Question: I've been searching for hours, and I can't seem to find the answer that I've been looking for. I want to create a table() based on user input (User will only input table name) and inside that table, the user can add information (like . Is this possible in android? I'm using eclipse. I'm really a in android programming. Can you please give me some tips what to search or what should I try doing to achieve this. Please help I'm just asking for advice/tips/tutorials that might help me. Thanks in advance. Sorry for my bad English.

NOTE: The main problem here is I don't know how to create table from user input. Please I need advice/tips.
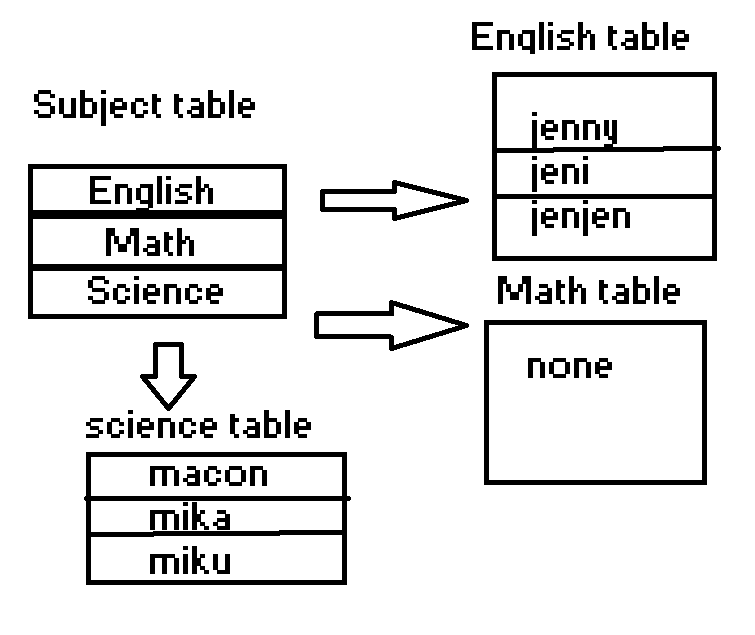
Answer: Ok, I'm still not sure where do you have problems, but I'm posting this because it's too big for a comment. In your current setup, let's assume that you have an 'EditText' where the user will enter the new subject(like 'math' for example). To make the new table you'll need two operations: to insert the math text in the subject table and then actually create the new math table. You'll need to do this in a transaction to make sure this operations either succeed or fail as one( <URL> . Then to create the new math table you'll do:
'''
// get the text entered by the user, also trim it for extra spaces
String newTableName = editTextInput.getText().trim();
// the entered name should consist only of characters
newTableName = newTableName.replaceAll("[^a-zA-Z]", "");
// create the new table
sqliteDatabase.execSQL("CREATE TABLE " + newTableName);
'''
The way you setup the database is far from ideal. You should avoid creating tables for each of the subject table entries(and for the students as well, I'm assuming a student will be engaged in more than one course), instead you should create a subject table, a students tables(each with a unique id) and one table that joins the two of them(also look at sqlite foreign keys).